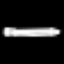
Label: pencil